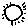
Label: sun